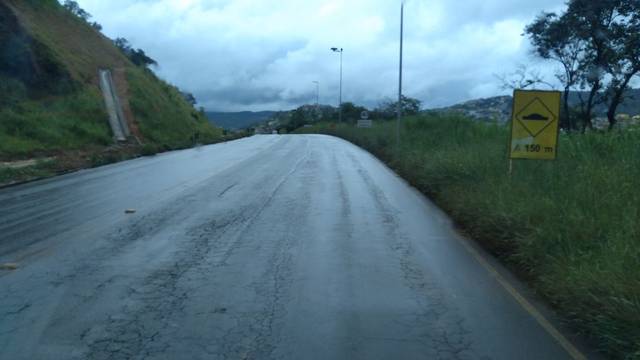
Region: Brazil
Coordinates: -19.877, -43.863